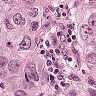
Metastatic tissue present: yes